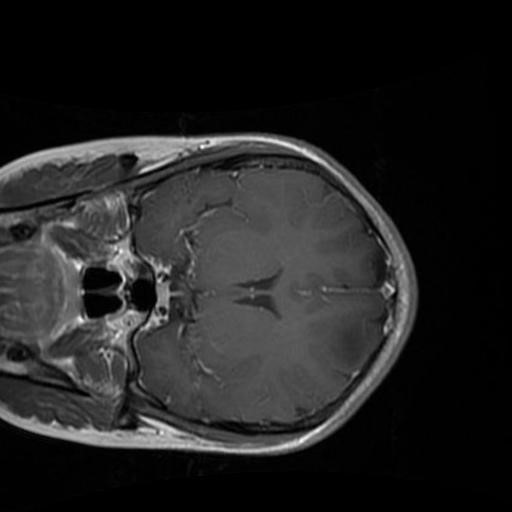
Label: brain_glioma